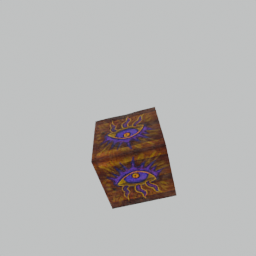
Label: decoration